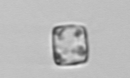
Label: Thalassiosira